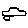
Label: car